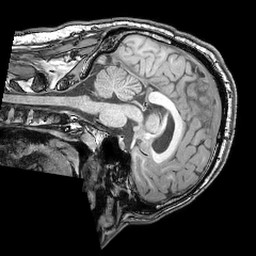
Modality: T1w
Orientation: sagittal
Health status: ill
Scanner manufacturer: philips
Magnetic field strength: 3 T
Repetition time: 0.007 s
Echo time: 0.003501 s